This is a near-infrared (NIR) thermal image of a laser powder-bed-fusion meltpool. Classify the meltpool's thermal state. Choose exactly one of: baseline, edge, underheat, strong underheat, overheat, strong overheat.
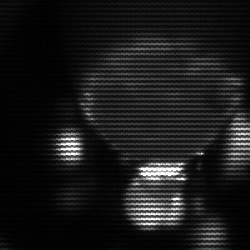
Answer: edge